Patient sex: M
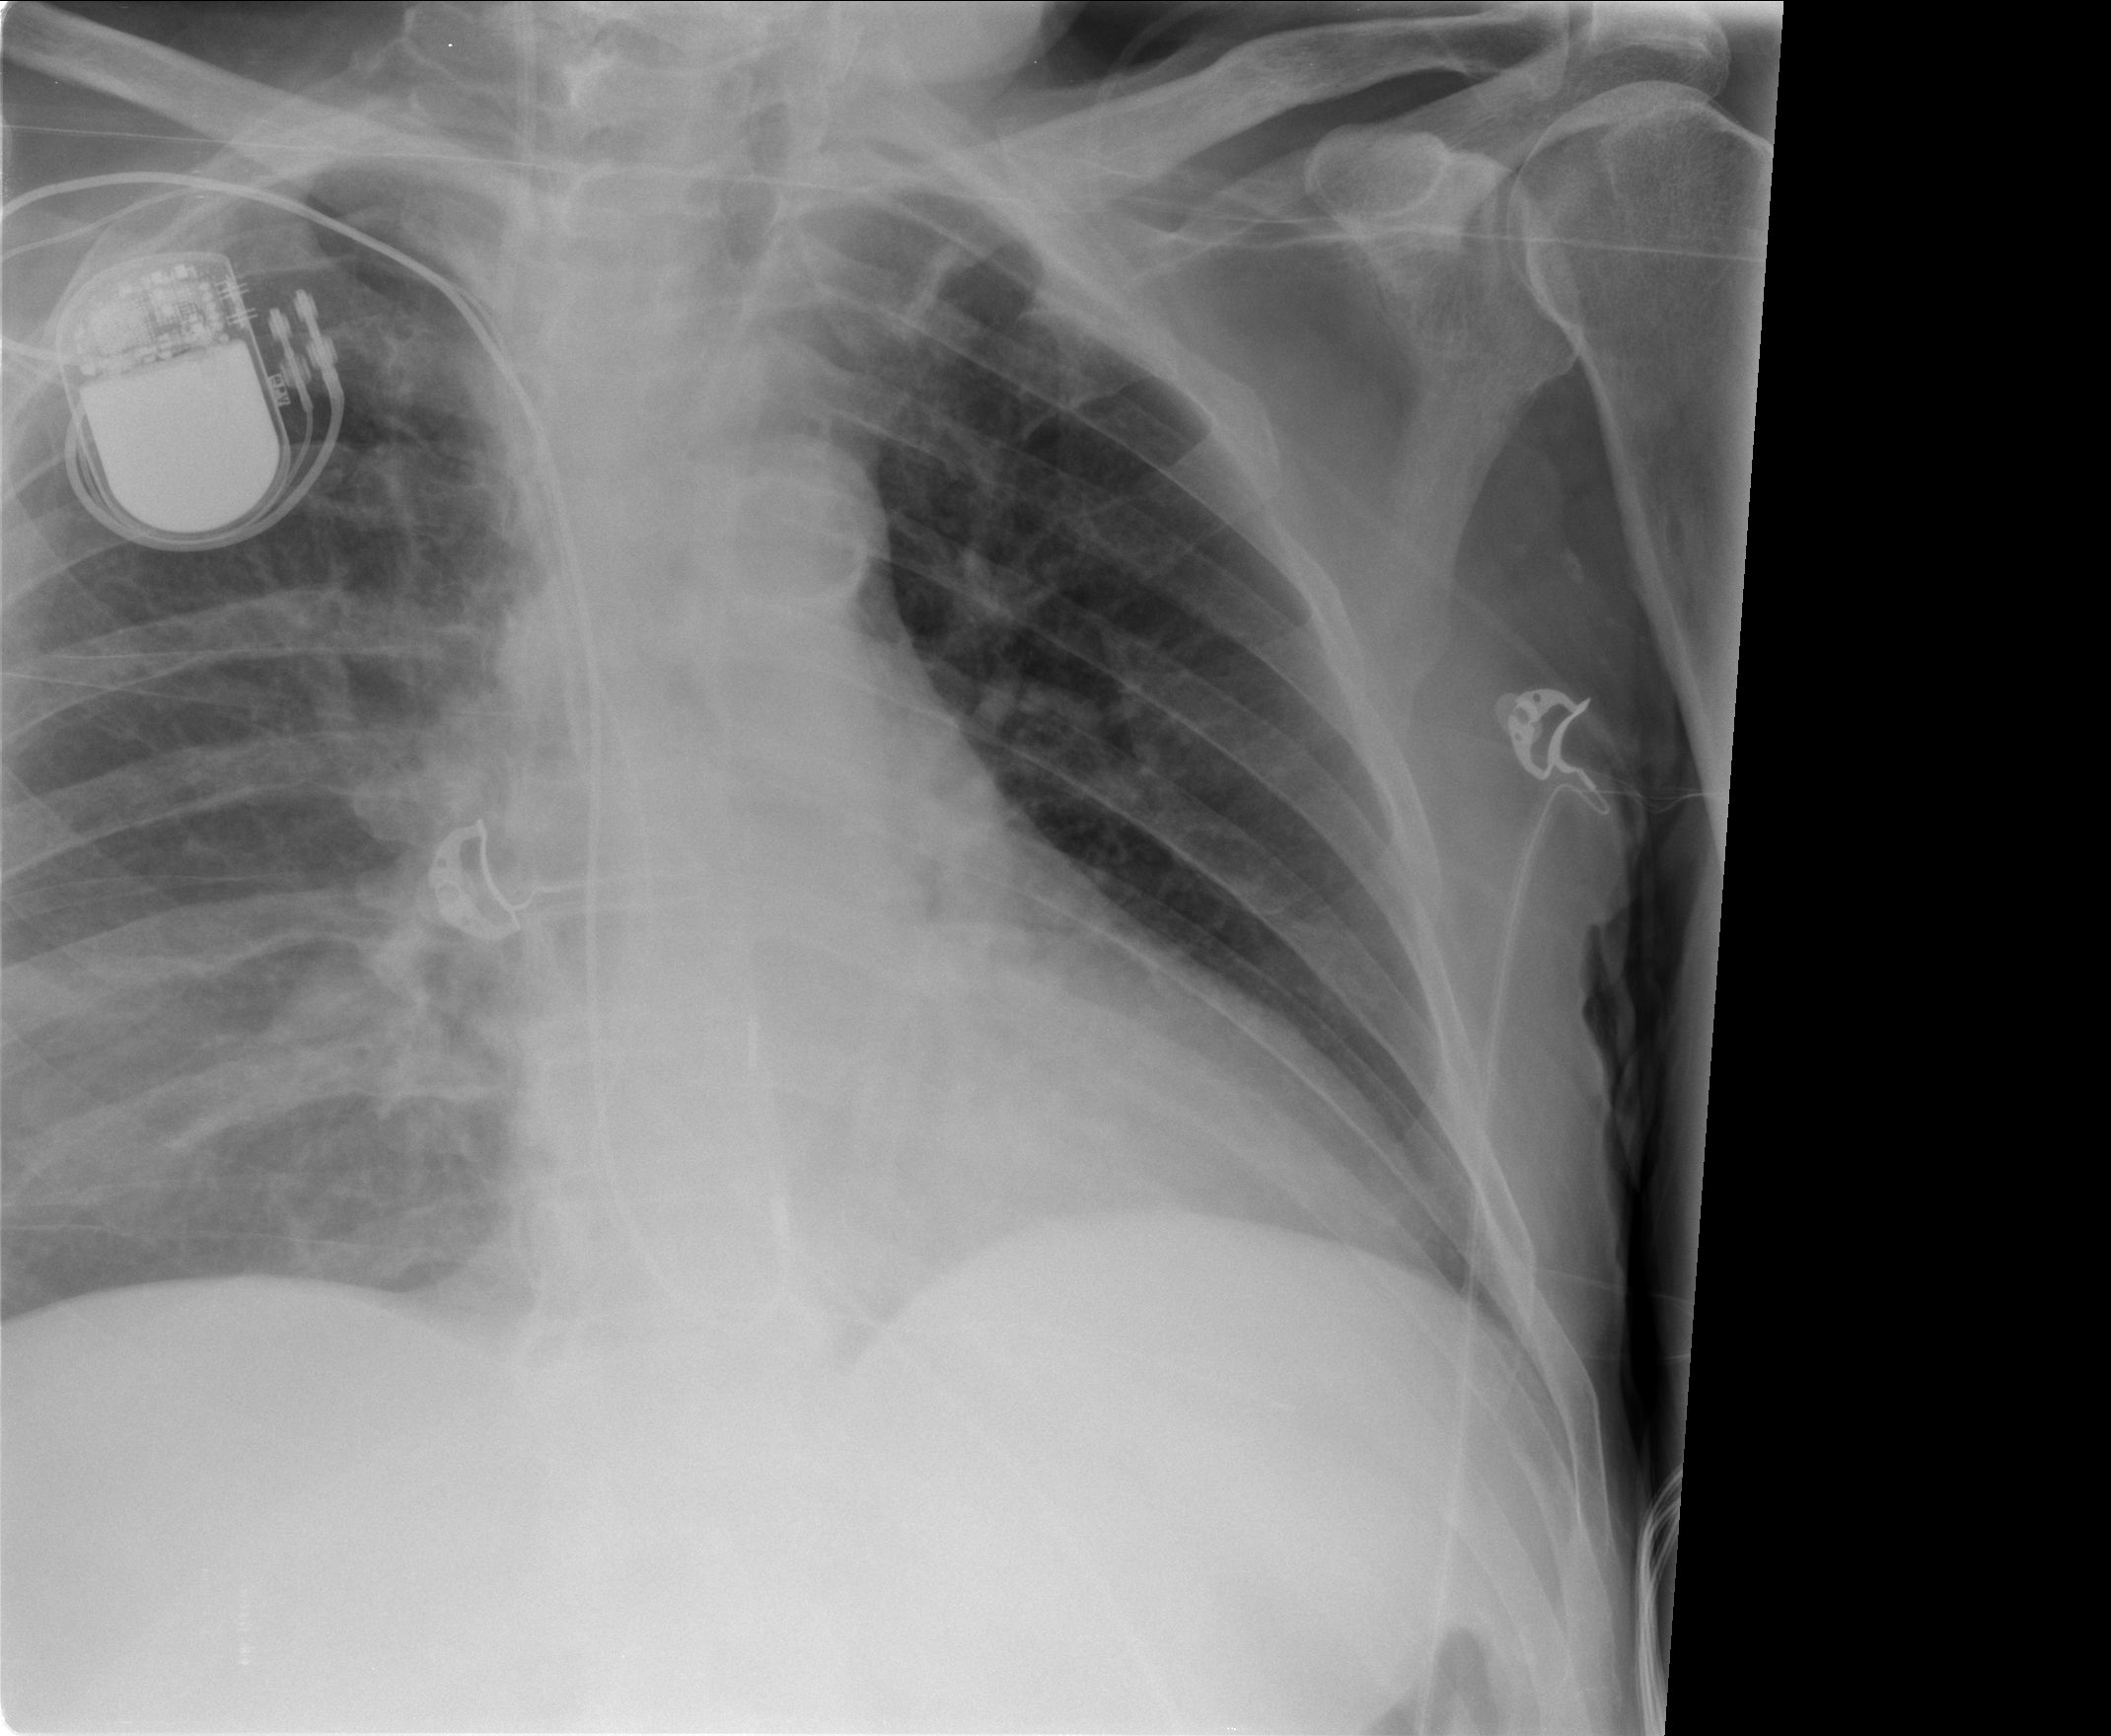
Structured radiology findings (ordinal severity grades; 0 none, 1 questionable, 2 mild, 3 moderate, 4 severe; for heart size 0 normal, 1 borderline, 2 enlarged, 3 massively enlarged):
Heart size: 0
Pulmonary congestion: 0
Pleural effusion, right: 2
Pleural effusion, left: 1
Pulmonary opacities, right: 2
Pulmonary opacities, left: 0
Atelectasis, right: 2
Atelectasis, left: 0